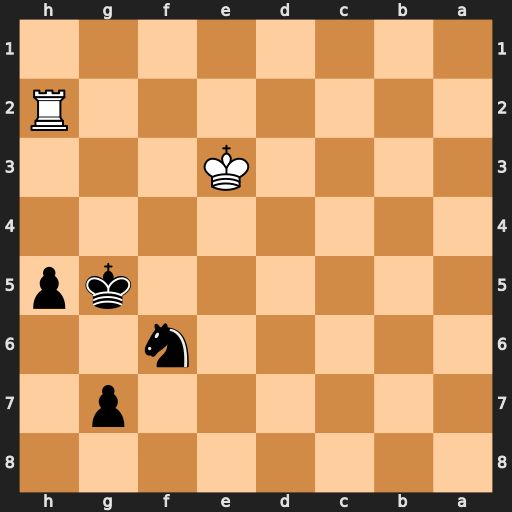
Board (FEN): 8/6p1/5n2/6kp/8/4K3/7R/8
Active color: b
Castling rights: -
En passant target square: -
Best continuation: Ng4+ Ke2 Nxh2